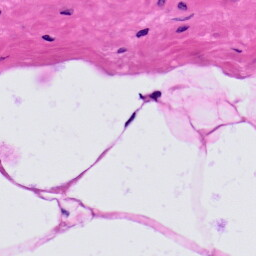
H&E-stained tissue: Prostate